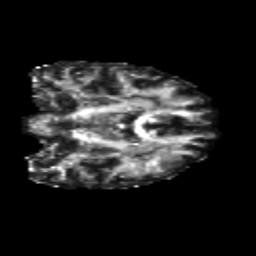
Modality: FA
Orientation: coronal
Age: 31
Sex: female
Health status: healthy
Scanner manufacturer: siemens
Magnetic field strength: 3 T
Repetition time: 10.8 s
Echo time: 0.082 s